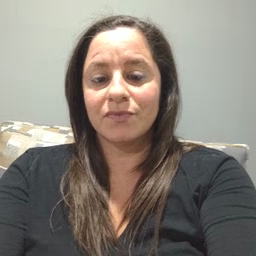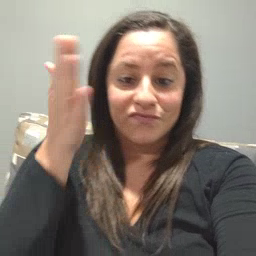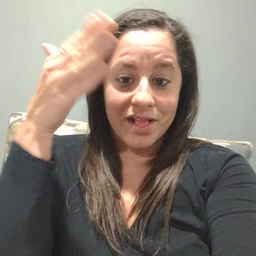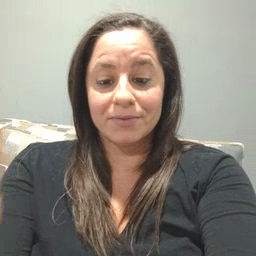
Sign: flag